Question: Here is my code:
'''
@Override
public void onCreate(Bundle savedInstanceState) {
super.onCreate(savedInstanceState);
context = this;
AlertDialog alertChoice = new AlertDialog.Builder(context).create();
alertChoice.setTitle("Title");
alertChoice.setView(ViewDialogScreen("Test"));
alertChoice.show();
}
private View ViewDialogScreen(String strText) {
LinearLayout llay = new LinearLayout(context);
llay.setLayoutParams(new LayoutParams(320, 400));
TextView tv = new TextView(context);
tv.setText(strText);
llay.addView(tv);
return llay;
}
'''

I got the output like the above.
1. I need to show the AlertDialog in full screen / 95% of the Screen size.
2. I need to handle more fields in the Dialog.
3. How do I enable the HorizontalScrollview in the AlertDialog?
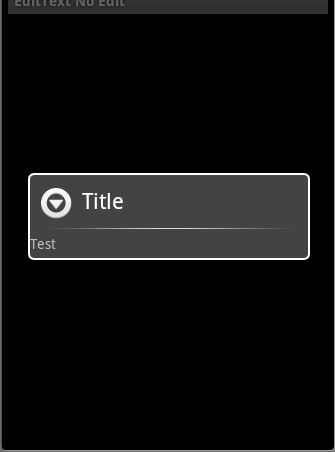
Answer: to get the scrolling behaviour, add a surrounding 'ScrollView' to your layout, which would make your 'ViewDialogScreen' method to this:
'''
private View ViewDialogScreen(String strText) {
ScrollView scroll = new ScrollView(context);
scroll.setLayoutParams(new LayoutParams(LayoutParams.FILL_PARENT, LayoutParams.FILL_PARENT));
LinearLayout llay = new LinearLayout(context);
llay.setLayoutParams(new LayoutParams(LayoutParams.FILL_PARENT, LayoutParams.FILL_PARENT));
TextView tv = new TextView(context);
tv.setText(strText);
scroll.addView(llay);
llay.addView(tv);
return scroll;
}
'''
Now try adding some more fields and it should scroll.